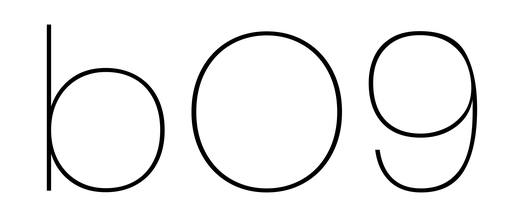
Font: Poppins-Thin